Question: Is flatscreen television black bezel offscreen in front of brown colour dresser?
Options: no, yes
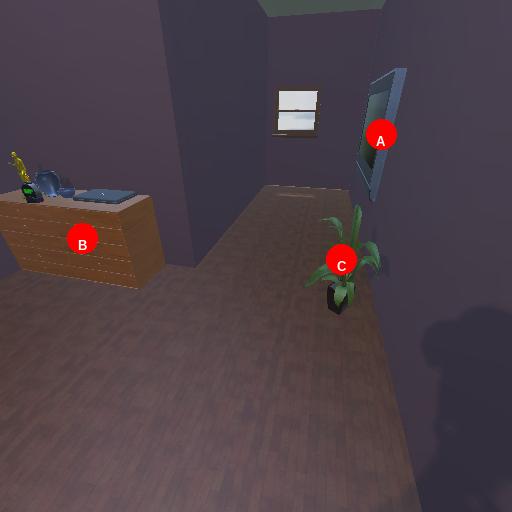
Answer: no